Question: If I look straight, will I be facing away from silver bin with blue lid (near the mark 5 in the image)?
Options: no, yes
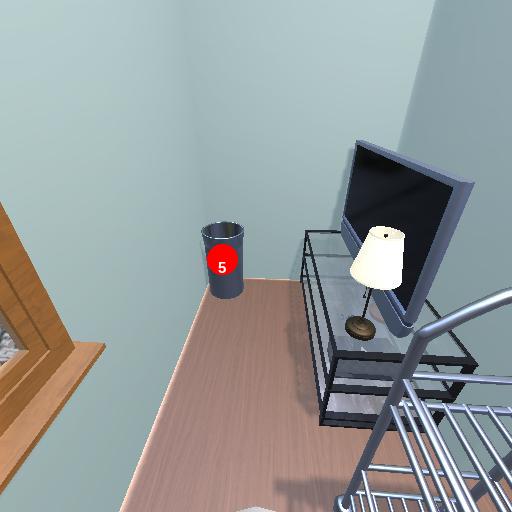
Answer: no